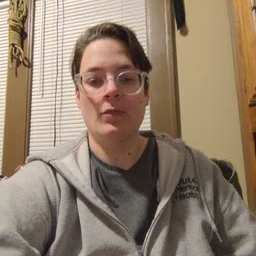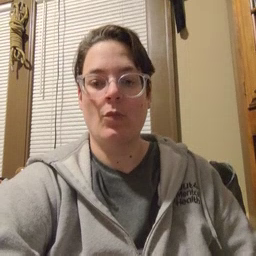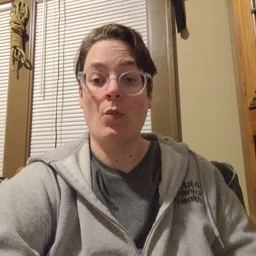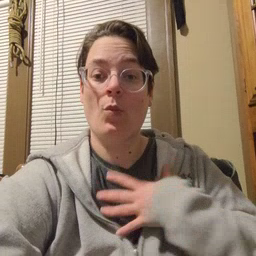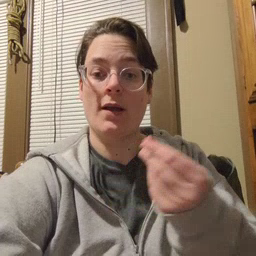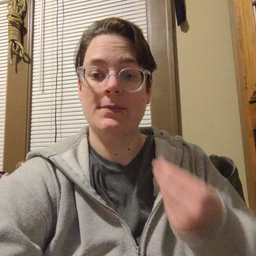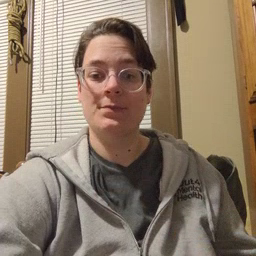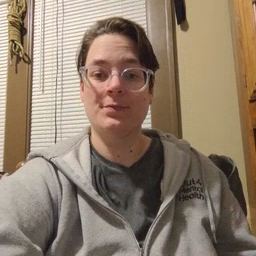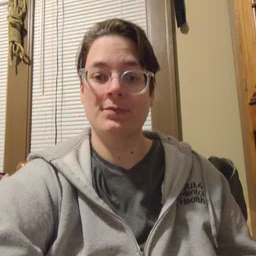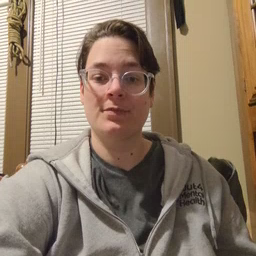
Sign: white